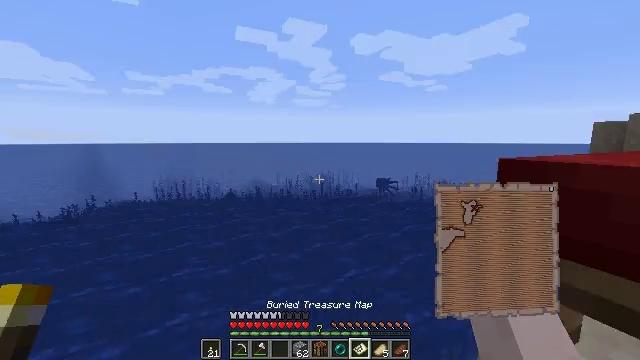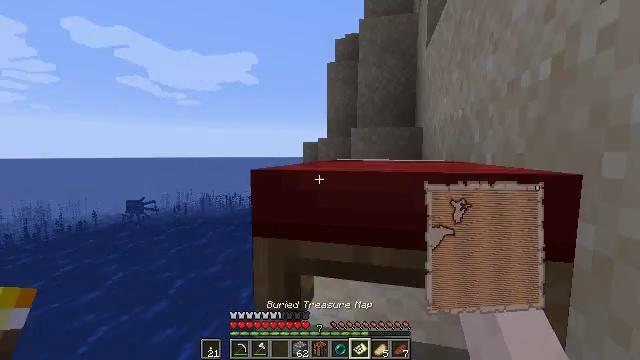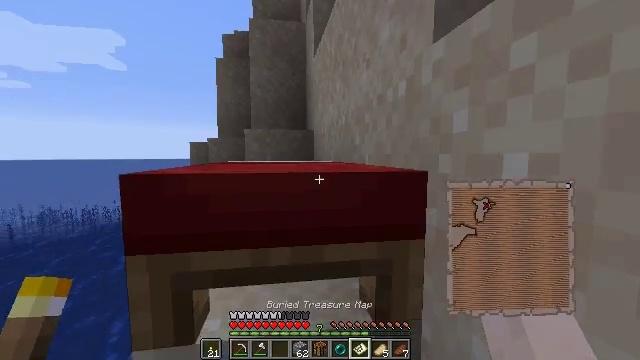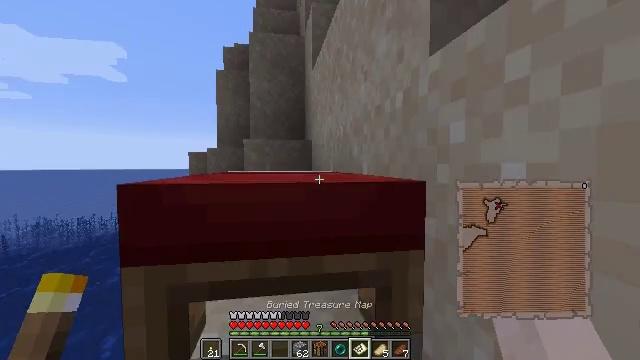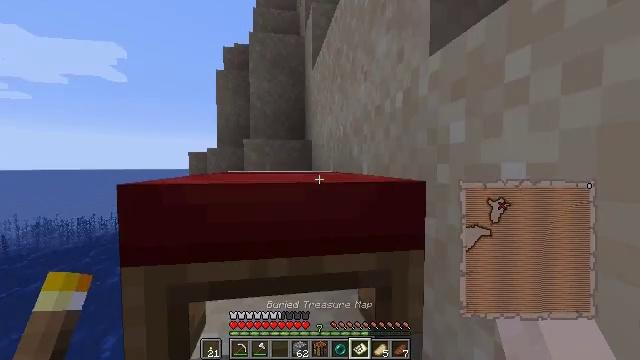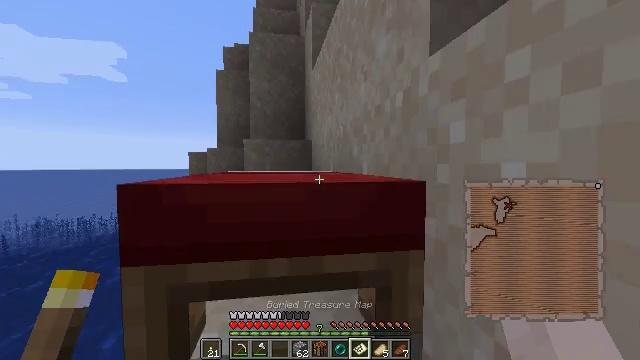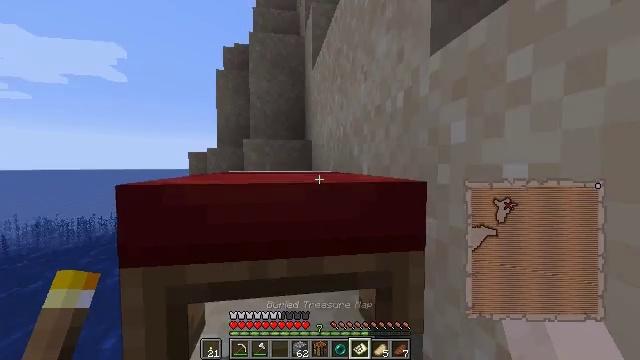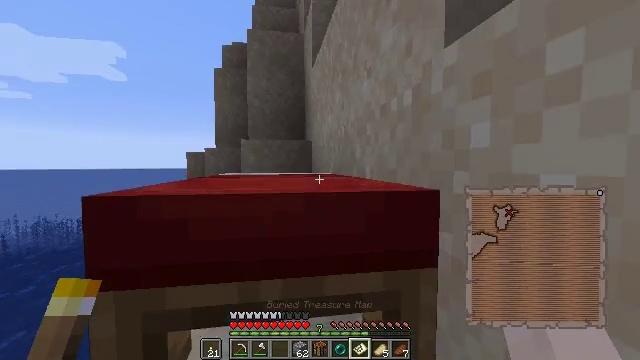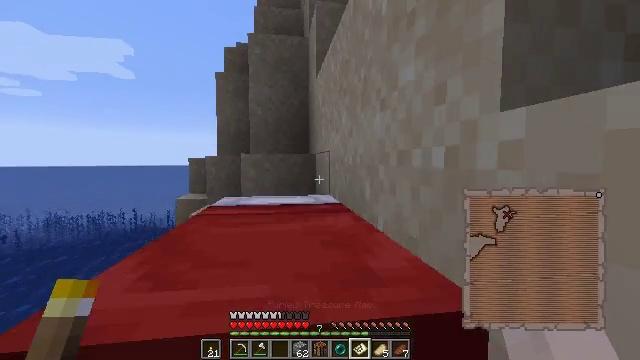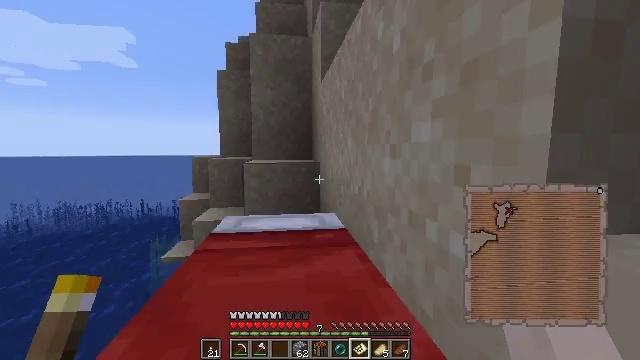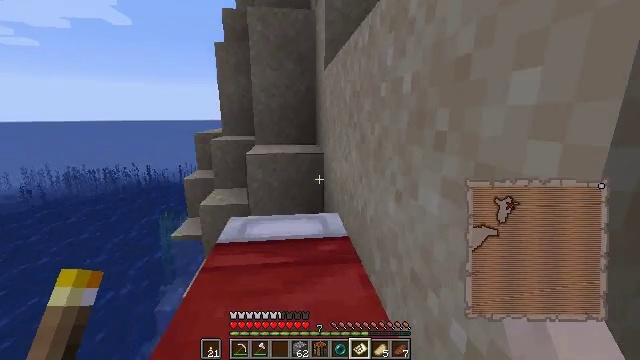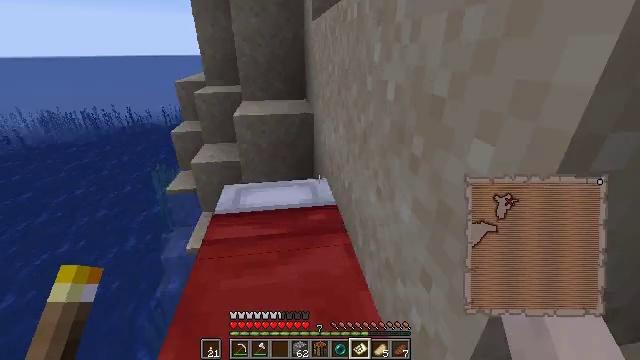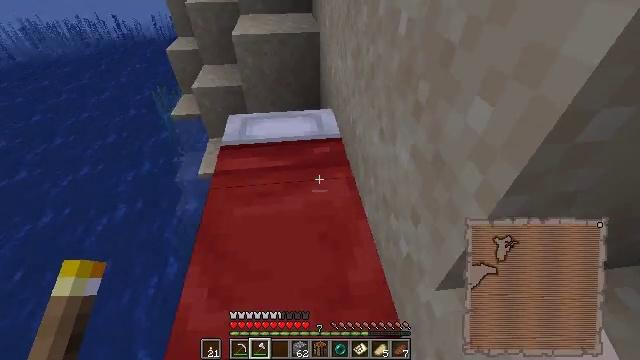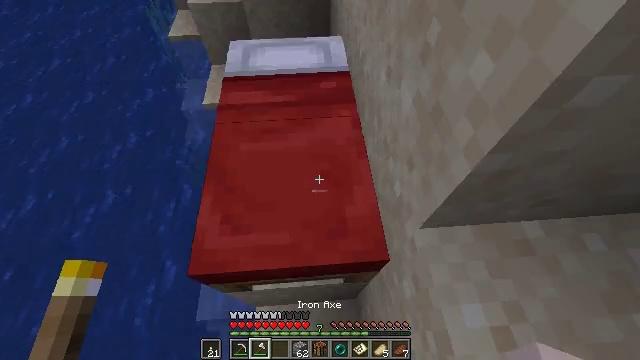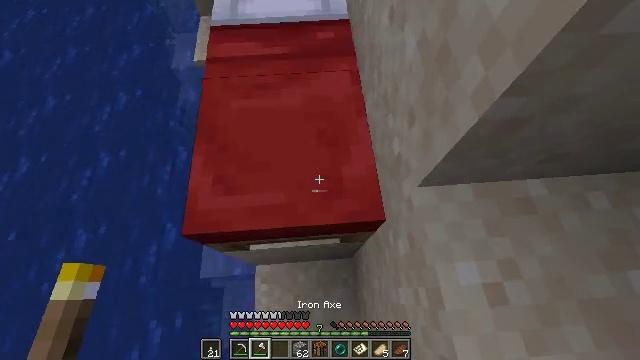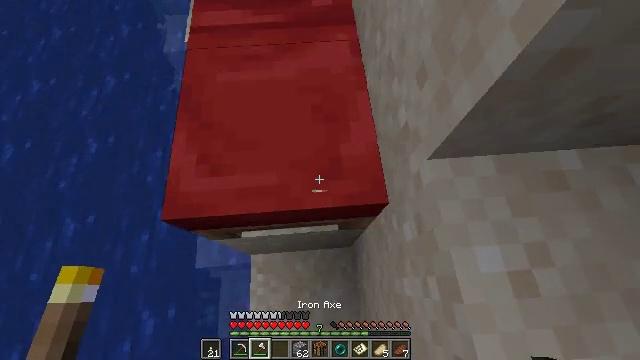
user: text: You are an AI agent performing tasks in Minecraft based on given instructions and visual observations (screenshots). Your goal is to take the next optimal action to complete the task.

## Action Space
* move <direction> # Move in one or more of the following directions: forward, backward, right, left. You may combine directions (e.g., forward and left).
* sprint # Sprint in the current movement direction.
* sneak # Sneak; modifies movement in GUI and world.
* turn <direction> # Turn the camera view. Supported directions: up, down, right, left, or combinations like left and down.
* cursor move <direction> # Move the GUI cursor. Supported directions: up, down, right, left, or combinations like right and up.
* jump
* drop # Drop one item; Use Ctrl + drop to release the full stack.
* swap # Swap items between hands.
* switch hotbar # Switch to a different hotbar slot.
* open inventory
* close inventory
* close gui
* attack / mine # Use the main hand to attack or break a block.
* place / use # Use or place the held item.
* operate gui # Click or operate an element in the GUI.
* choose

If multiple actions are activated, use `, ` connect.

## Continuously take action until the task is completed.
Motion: motion action
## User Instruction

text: Left click to break the red bed.
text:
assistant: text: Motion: turn right and up
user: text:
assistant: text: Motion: turn right
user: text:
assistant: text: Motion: turn up
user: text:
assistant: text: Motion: no_op
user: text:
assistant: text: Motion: no_op
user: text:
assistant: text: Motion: move forward
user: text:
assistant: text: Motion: move forward
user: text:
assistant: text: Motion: move forward, turn left, jump
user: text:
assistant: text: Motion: move forward, turn down, jump
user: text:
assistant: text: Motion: move forward, turn down, jump
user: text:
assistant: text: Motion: move forward, turn right and down, jump
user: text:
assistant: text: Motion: move forward, turn left and down, jump, switch to hotbar 2
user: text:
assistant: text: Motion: move forward, turn left and down, switch to hotbar 2
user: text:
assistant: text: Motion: move forward, turn down, switch to hotbar 2
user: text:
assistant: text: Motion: turn down
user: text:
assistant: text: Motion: attack / mine
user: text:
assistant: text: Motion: attack / mine
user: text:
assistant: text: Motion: attack / mine
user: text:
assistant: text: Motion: turn up, attack / mine
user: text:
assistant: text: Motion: turn up, attack / mine
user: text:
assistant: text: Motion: turn up, attack / mine
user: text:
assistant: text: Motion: attack / mine
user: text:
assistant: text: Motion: attack / mine
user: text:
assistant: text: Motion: turn up, attack / mine
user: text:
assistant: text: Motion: turn up, attack / mine
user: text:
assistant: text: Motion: turn up, attack / mine
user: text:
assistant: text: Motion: attack / mine
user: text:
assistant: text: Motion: attack / mine
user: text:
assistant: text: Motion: attack / mine
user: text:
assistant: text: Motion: turn up, attack / mine